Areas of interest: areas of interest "Media Organization"
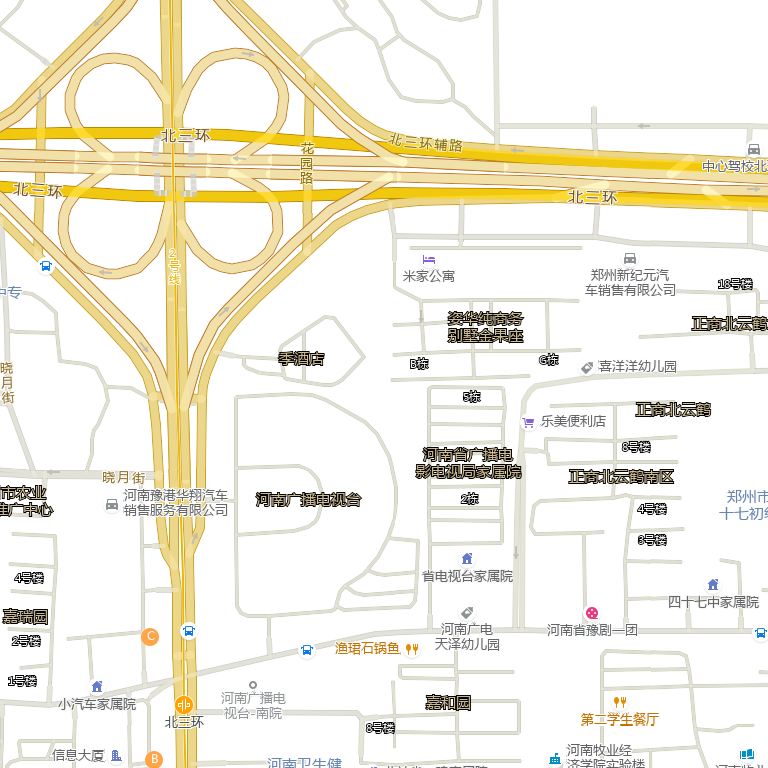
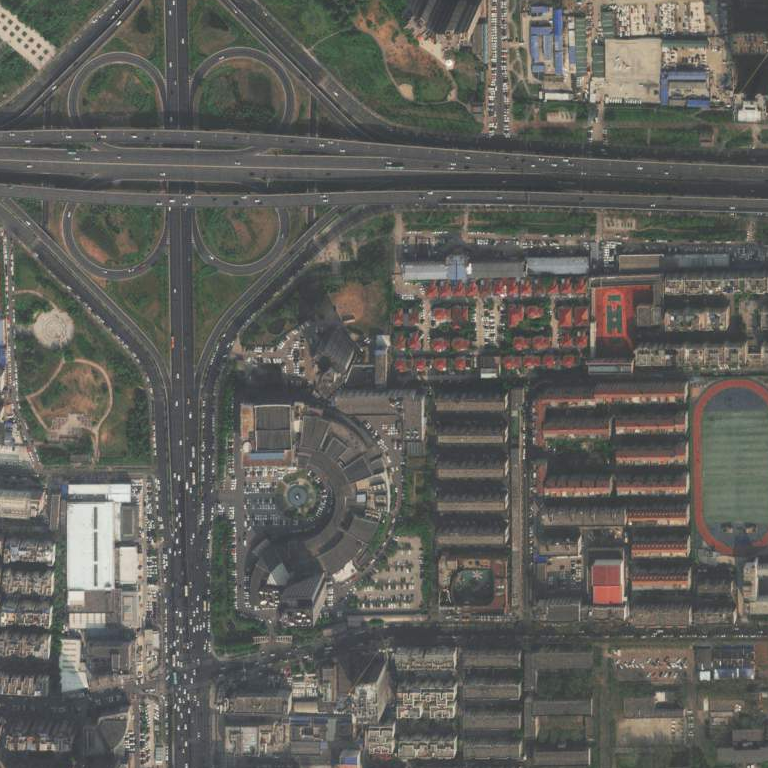